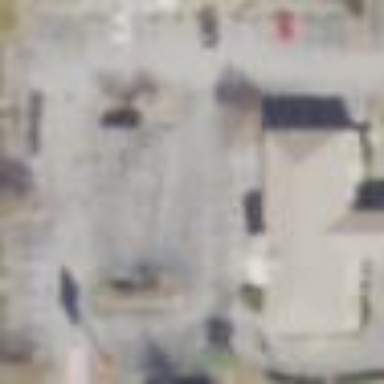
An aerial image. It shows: Parking area.